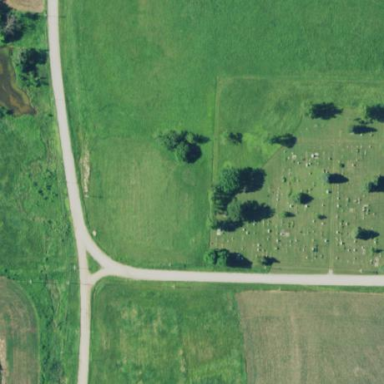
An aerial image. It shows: Cemetery.